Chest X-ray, PA view. Patient: 55 years old, sex F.
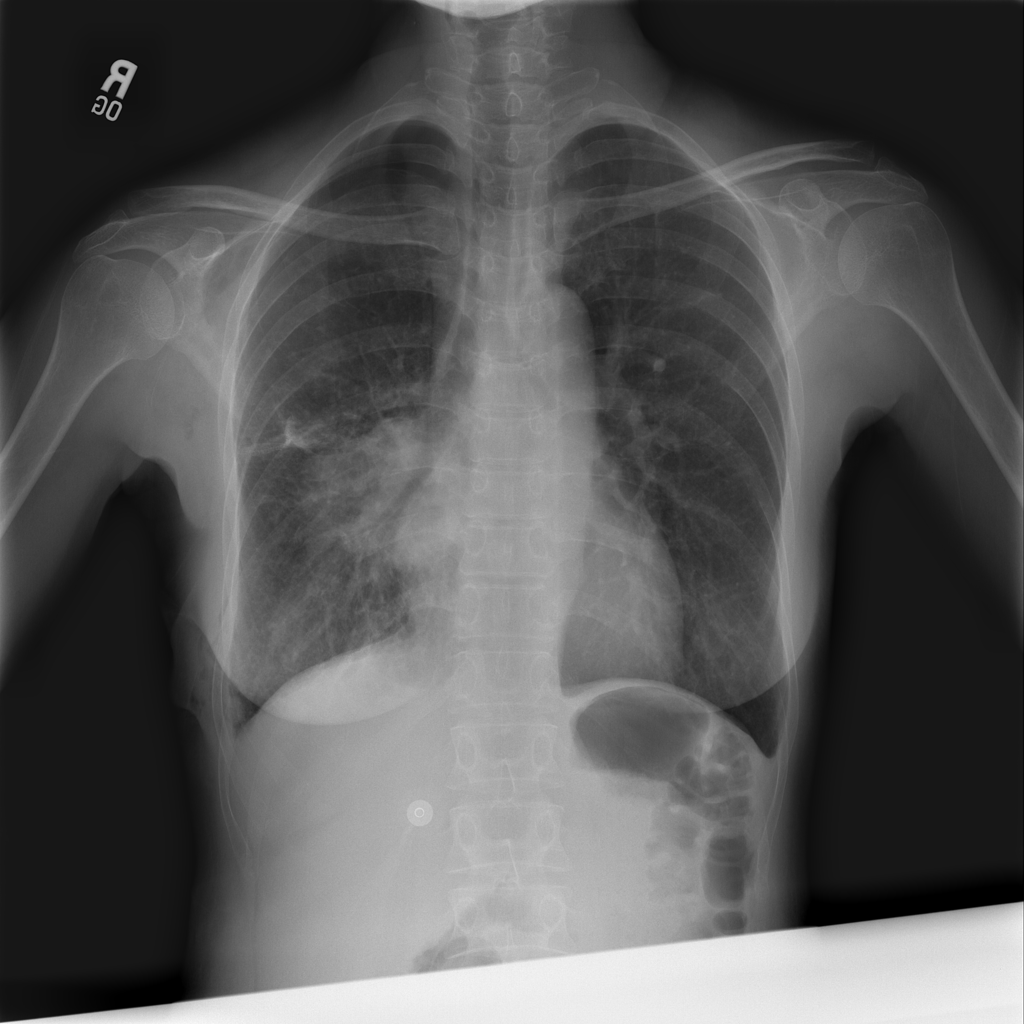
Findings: Infiltration, Pneumothorax